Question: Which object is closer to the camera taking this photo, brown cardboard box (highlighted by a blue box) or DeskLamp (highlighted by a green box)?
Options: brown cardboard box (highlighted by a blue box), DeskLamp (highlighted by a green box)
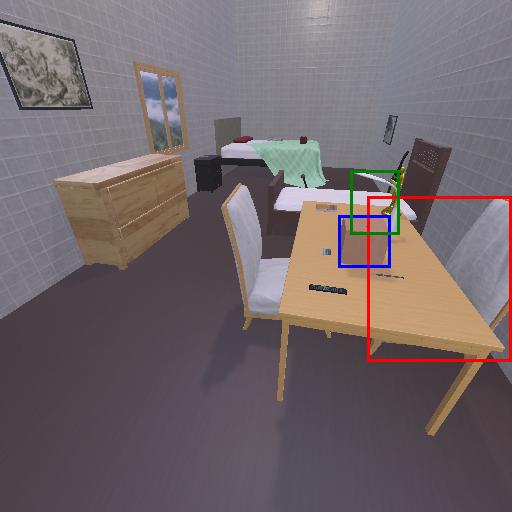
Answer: brown cardboard box (highlighted by a blue box)